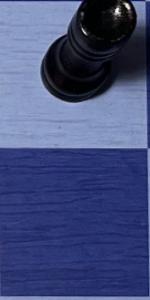
Label: Empty